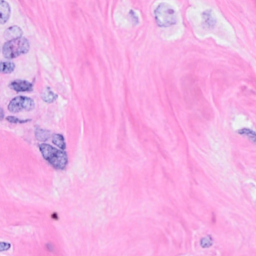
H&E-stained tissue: Breast